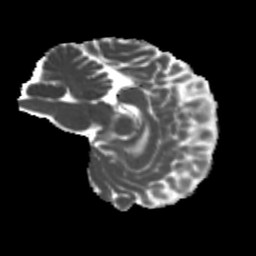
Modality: MD
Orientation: sagittal
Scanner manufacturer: siemens
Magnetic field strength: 3 T
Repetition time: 4 s
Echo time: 0.0594 s